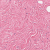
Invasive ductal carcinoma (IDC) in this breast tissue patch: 0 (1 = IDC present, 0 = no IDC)